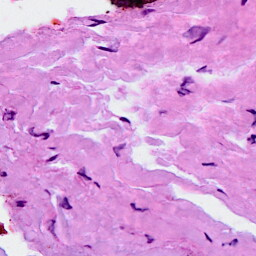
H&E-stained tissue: Breast